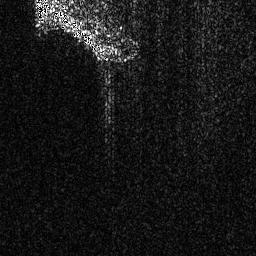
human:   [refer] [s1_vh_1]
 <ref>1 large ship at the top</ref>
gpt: <box>[[13, 0, 51, 24, 0]]</box>